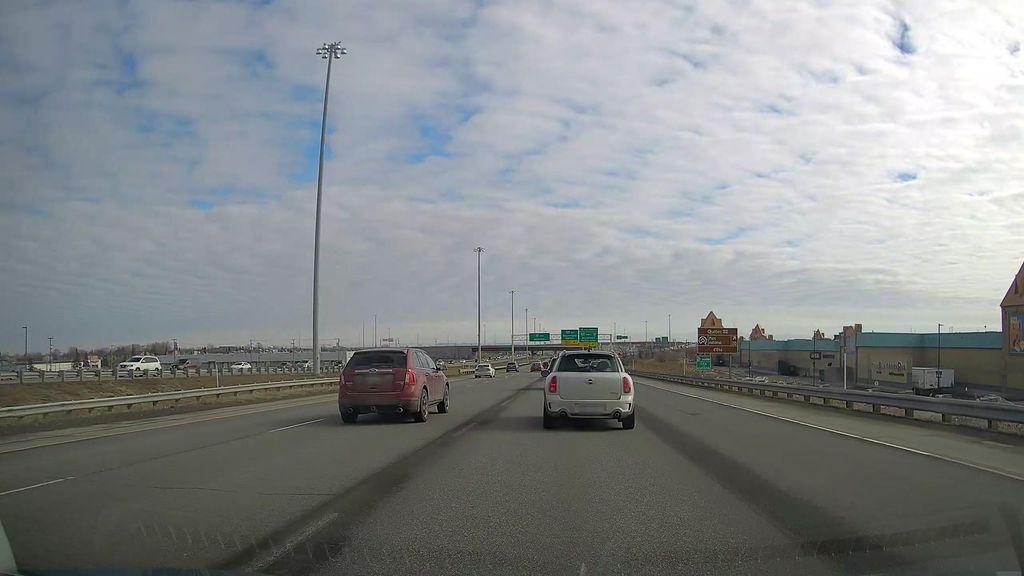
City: montreal